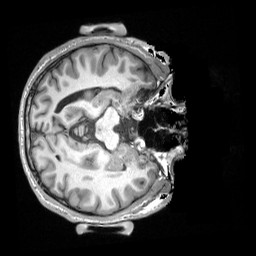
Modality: T1w
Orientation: axial
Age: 19
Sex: male
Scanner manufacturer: siemens
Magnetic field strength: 3 T
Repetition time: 2.3 s
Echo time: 0.00298 s